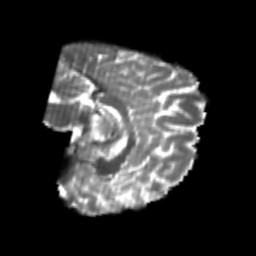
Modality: T2w
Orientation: sagittal
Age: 22
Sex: female
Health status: healthy
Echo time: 0.074 s